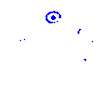
Particle: electron